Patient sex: M
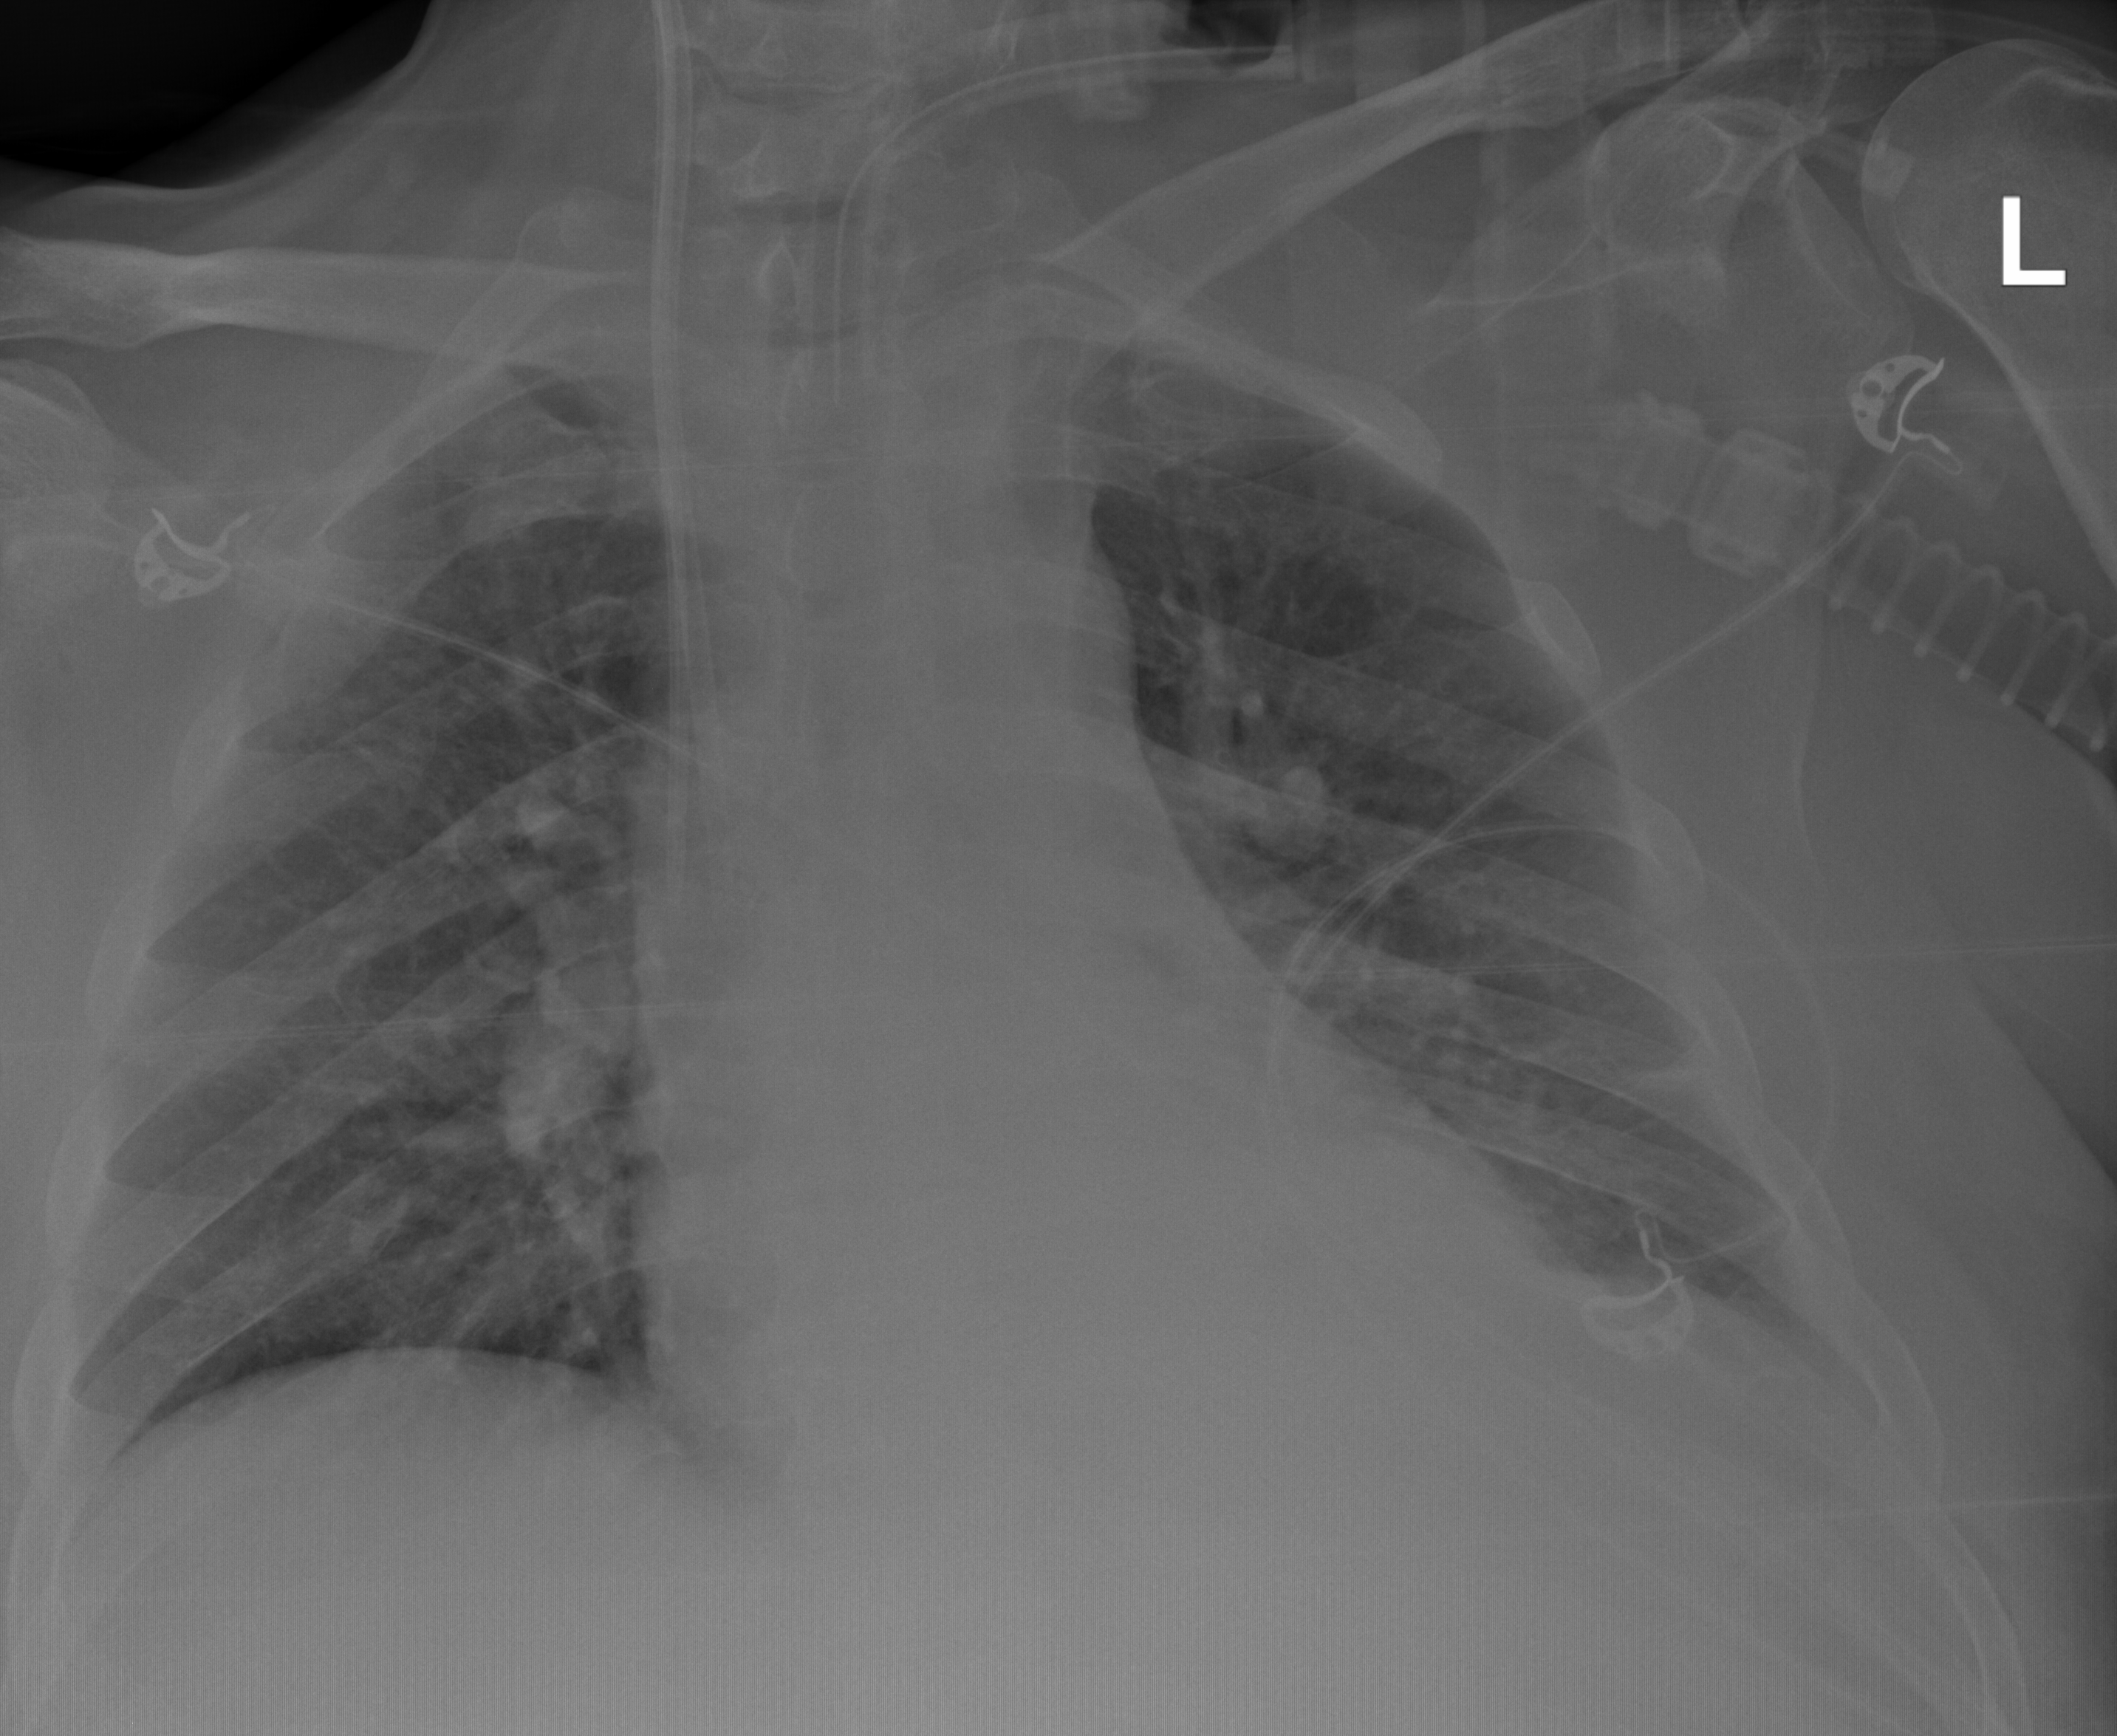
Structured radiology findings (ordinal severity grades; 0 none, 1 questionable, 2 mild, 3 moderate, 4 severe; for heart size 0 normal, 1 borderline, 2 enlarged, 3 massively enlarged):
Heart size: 1
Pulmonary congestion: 2
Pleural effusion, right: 0
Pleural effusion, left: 2
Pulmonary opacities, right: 0
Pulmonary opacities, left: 0
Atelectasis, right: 2
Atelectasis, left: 2